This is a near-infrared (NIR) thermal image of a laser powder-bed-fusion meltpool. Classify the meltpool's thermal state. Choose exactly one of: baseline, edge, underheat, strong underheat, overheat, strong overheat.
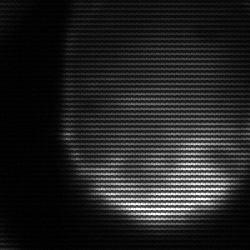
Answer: edge